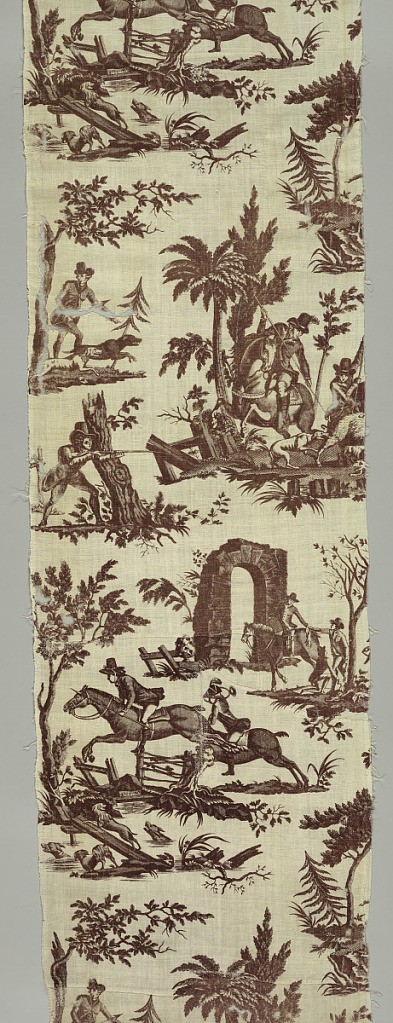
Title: "La course au Sanglier" "The Boar Hunt"
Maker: Claude-Louis Desrais, French, 1746–1816
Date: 1780–1790
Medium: cotton Technique: printed by engraved copper plate on plain weave
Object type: Textile
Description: Cotton fabric printed with red showing three large vignettes with hunt scenes. First vignette shows equestrians jumping a fence; second shows figures in front of an inn; third shows the kill.